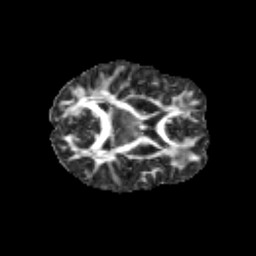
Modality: FA
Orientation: axial
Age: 10
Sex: male
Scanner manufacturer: siemens
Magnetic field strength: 3 T
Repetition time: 3.8 s
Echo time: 0.07 s